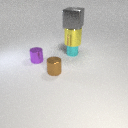
large gray metal cube above small cyan metal cylinder